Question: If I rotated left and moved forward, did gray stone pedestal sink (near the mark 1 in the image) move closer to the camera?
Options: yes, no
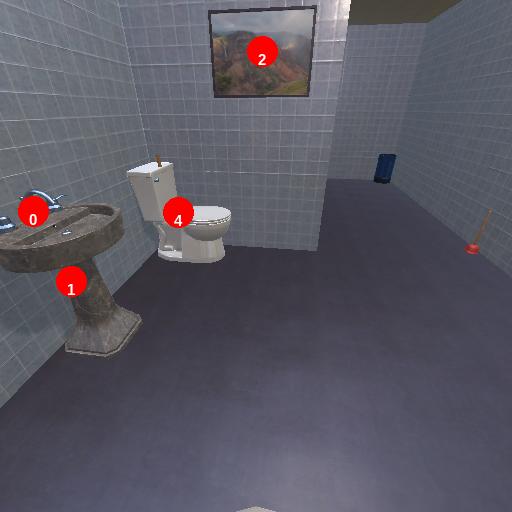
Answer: yes